六年级 · 画法几何学
 按要求画出下面各地方的位置。

（1）小红家在学校东偏北 $30^{\circ} 1000$ 米处。

(2) 小东家在学校南偏西 $60^{\circ} 1500$ 米处。
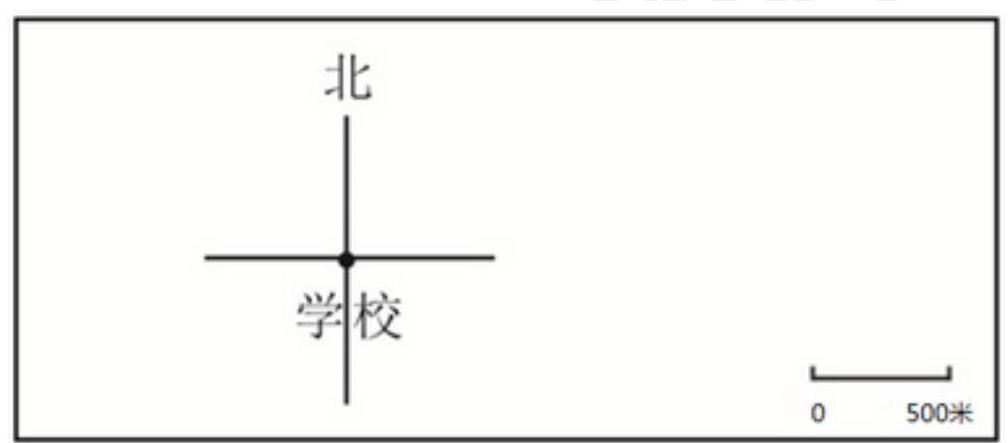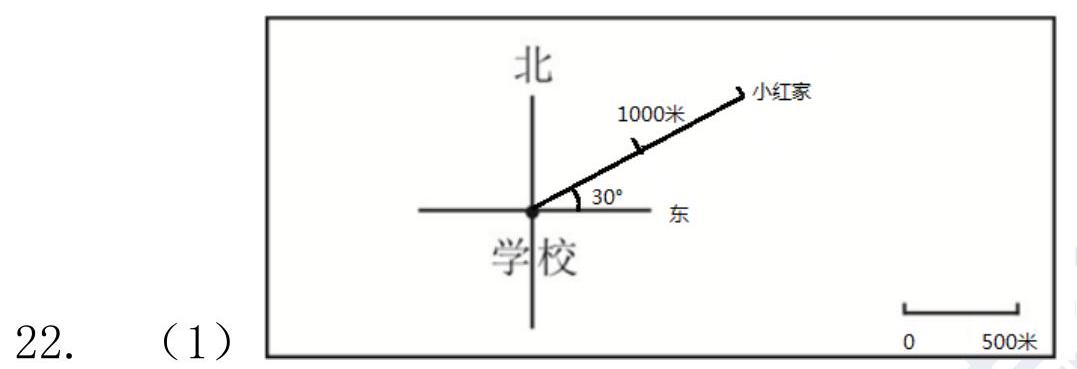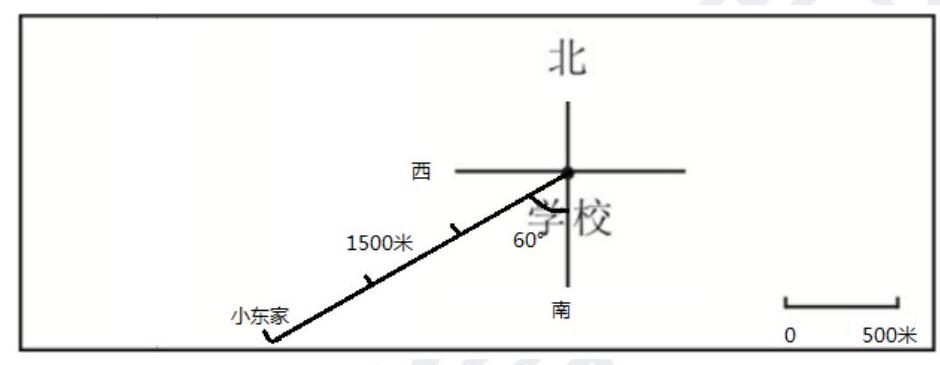
答案:

(2)